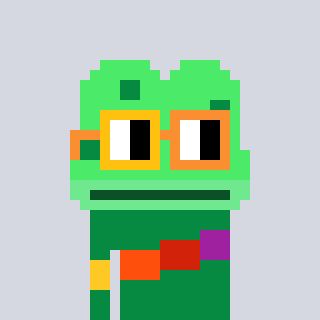
a pixel art character with square yellow and orange glasses, a frog-shaped head and a green-colored body on a cool background